Question: I'm new working with listviews in jQuery mobile.
The CSS code i'm using to override the default used with jQuery mobile is:
'''
<style type="text/css">
.has-odd-thumb li a {
padding-left: 90px !important;
padding-top: 0px;
padding-bottom: 0px;
}
.thumbContainer {
position: absolute;
left: 0; top: 0; bottom: 0;
width: 80px;
height: 80px;
overflow: hidden;
}
.thumbContainer img {
display: block;
margin: auto;
max-height: 80px;
}
</style>
'''
This is to make my non-squared images fit correctly when they are thumbnails in the different items in my list.
This is the code to my list (simplified for quick reference):
'''
<ul id="lista" data-role="listview" data-filter="true" data-filter-reveal="true" data-filter-placeholder="Search..." data-inset="true" class="has-odd-thumb">
<li><a href="#" id="1" class="item-lista">
<div class="thumbContainer">
<img src="img/test.jpg">
</div>
<h2><i>Item</i></h2>
<p>Description text</p>
</a></li></ul>
'''
Until now everything works fine, I have the images fitted inside the 80px square thumbnail, but my problem is if the image is wider (a rectangle) it doesn't appear centered in the square space of the thumbnail. It appear aligned to the left.
Thanks

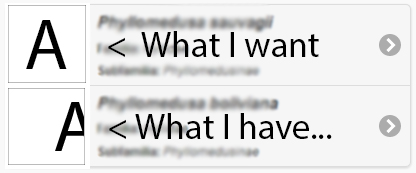
Answer: <URL>
'''
.thumbContainer {
position: absolute;
left: 0; top: 0; bottom: 0;
width: 80px;
height: 80px;
overflow: hidden;
}
.thumbContainer img {
position: relative;
left: -50%;
margin-left: 50%;
display: block;
margin: auto;
max-height: 80px;
}
'''
This answer does not cover with portrait rectangles... which is why I'd recommend the background image or Javascript methods.